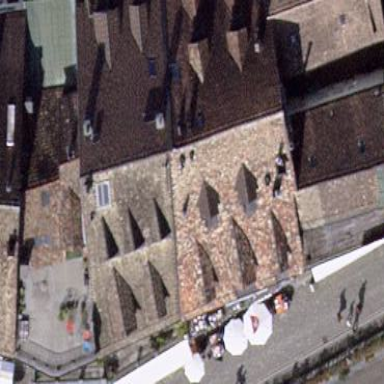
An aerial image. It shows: Gabled building with roof made of roof tiles. The roof is oriented across the building.